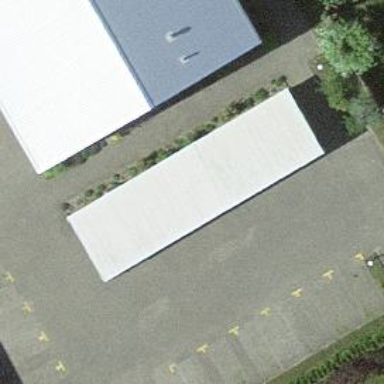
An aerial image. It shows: View of roof of building.